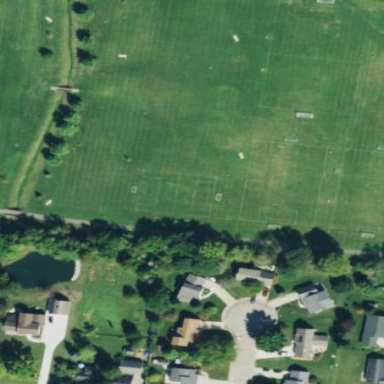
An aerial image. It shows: Soccer pitch for leisureland activities.